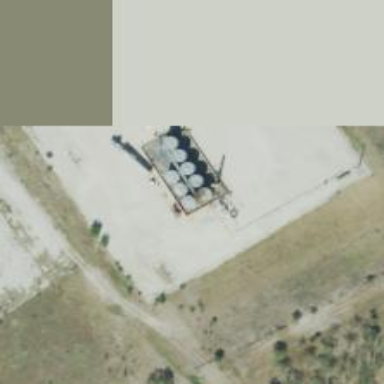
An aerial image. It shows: Storage tank that is man-made.